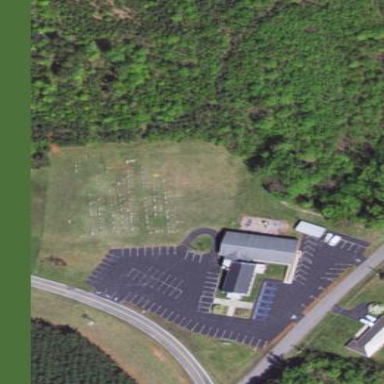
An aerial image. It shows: Cemetery.